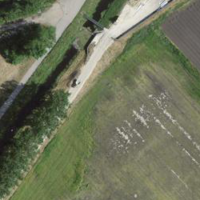
EUNIS habitat code: 52
Species observed at this site:
Alcedo atthis
Limosa lapponica
Limosa limosa
Sylvia atricapilla
Larus cachinnans
Spinus spinus
Poecile palustris
Larus michahellis
Ardea alba
Erithacus rubecula
Tringa glareola
Tringa totanus
Tringa erythropus
Tringa nebularia
Tringa ochropus
Anas acuta
Cyperus esculentus
Himantopus himantopus
Cyanistes caeruleus
Calidris ferruginea
Chloris chloris
Calidris melanotos
Calidris alba
Passer domesticus
Mareca penelope
Emberiza hortulana
Passer montanus
Calidris alpina
Calidris canutus
Spatula clypeata
Saxicola rubetra
Mareca strepera
Milvus migrans
Arenaria interpres
Milvus milvus
Mergus merganser
Cinclus cinclus
Numenius phaeopus
Motacilla alba
Numenius arquata
Geronticus eremita
Plegadis falcinellus
Actitis hypoleucos
Anas crecca
Emberiza citrinella
Gallinago gallinago
Muscicapa striata
Chroicocephalus ridibundus
Platalea leucorodia
Phylloscopus collybita
Luscinia megarhynchos
Gallinula chloropus
Lymnocryptes minimus
Falco tinnunculus
Bubulcus ibis
Ficedula hypoleuca
Acrocephalus scirpaceus
Acrocephalus schoenobaenus
Anas platyrhynchos
Alopochen aegyptiaca
Streptopelia decaocto
Aythya fuligula
Lanius collurio
Carduelis carduelis
Nycticorax nycticorax
Phalacrocorax carbo
Egretta garzetta
Ciconia nigra
Corvus corone
Haematopus ostralegus
Ardea purpurea
Cygnus olor
Phoenicurus ochruros
Corvus corax
Riparia riparia
Sturnus vulgaris
Corvus frugilegus
Turdus merula
Circus aeruginosus
Hirundo rustica
Turdus pilaris
Sterna hirundo
Calidris pugnax
Delichon urbicum
Tachybaptus ruficollis
Certhia brachydactyla
Podiceps cristatus
Anthus trivialis
Turdus philomelos
Fulica atra
Falco subbuteo
Anthus spinoletta
Dendrocopos major
Turdus viscivorus
Falco peregrinus
Buteo buteo
Anthus pratensis
Alauda arvensis
Pica pica
Garrulus glandarius
Columba livia
Saxicola rubicola
Picus viridis
Charadrius hiaticula
Motacilla cinerea
Linaria cannabina
Fringilla coelebs
Tadorna tadorna
Coloeus monedula
Ptyonoprogne rupestris
Columba palumbus
Chlidonias niger
Fringilla montifringilla
Parus major
Larus argentatus
Anser anser
Ichthyaetus melanocephalus
Accipiter nisus